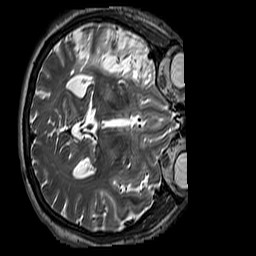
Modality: T2w
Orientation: axial
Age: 49
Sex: male
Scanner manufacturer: siemens
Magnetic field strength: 3 T
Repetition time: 3.2 s
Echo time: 0.212 s